Interaction volume radius: 5 \u00c5
Interaction volume height: 15 \u00c5
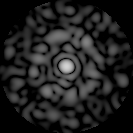
Disorder parameter: 0.8227